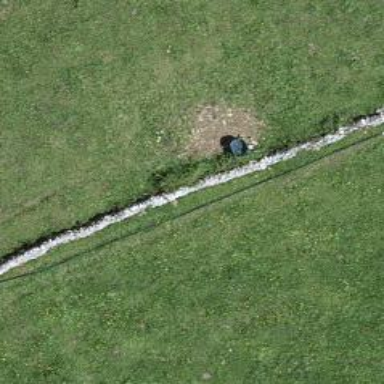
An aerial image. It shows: Wall made of dry stone.